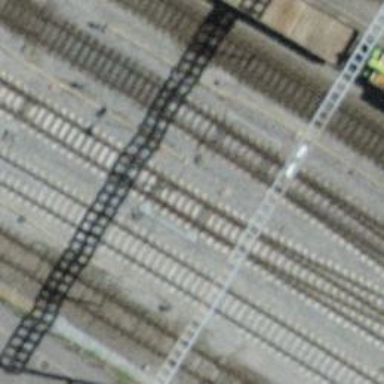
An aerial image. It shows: Railway switch.